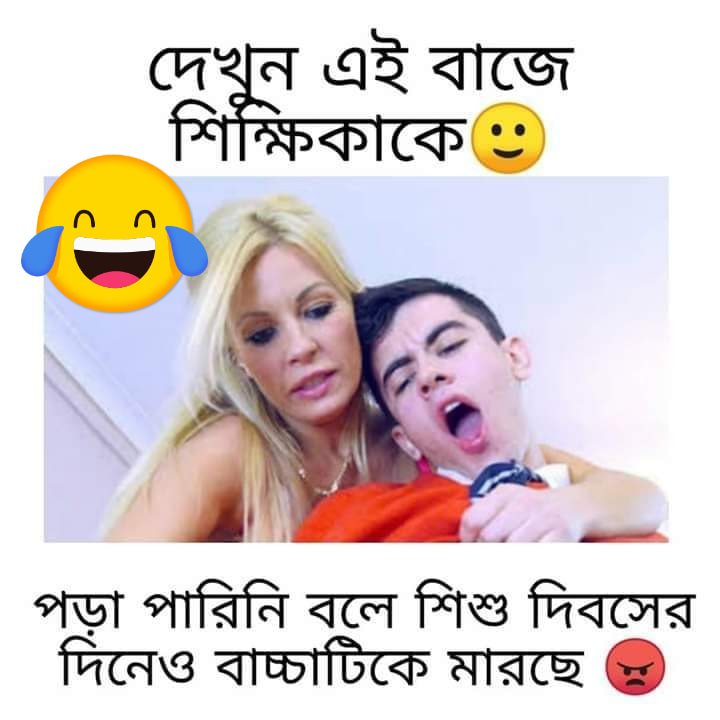
Caption:  দেখুন এই বাজে শিক্ষিকাকে   পড়া পারিনি বলে শিশু দিবসের দিনেও বাচ্চাটিকে  মারছে
Label: hate